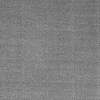
Atmospheric dust classification: dusty